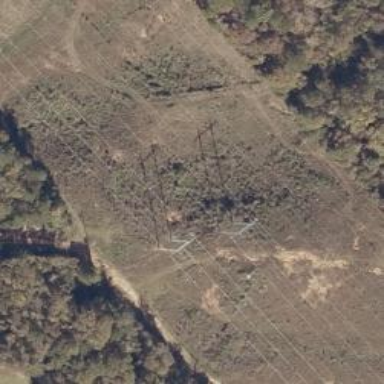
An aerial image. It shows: H-frame designed tower for power lines.